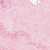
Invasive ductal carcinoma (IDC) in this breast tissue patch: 0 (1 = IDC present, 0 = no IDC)